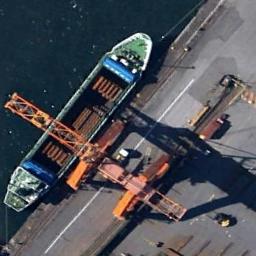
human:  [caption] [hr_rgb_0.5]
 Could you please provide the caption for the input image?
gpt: A green general cargo ship docked at the dock, Loading and unloading materials .

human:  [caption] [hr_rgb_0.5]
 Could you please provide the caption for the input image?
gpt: A ship is beside the dock .

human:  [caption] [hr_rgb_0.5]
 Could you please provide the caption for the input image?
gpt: There is a ship in the blue water on the shore .

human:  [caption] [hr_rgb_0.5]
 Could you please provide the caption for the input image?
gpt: The cargo ship is docked at the dock and the water is deep blue .

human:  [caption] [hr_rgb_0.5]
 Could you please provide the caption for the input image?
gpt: The ship is at the harbor .